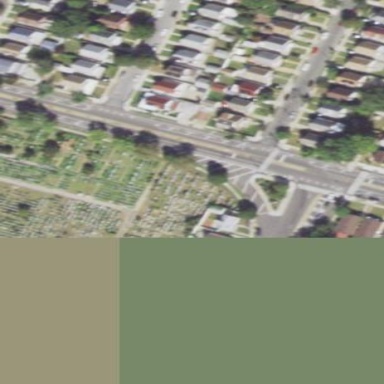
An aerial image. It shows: Sector in the cemetery.